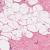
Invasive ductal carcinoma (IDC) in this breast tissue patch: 0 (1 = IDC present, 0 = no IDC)